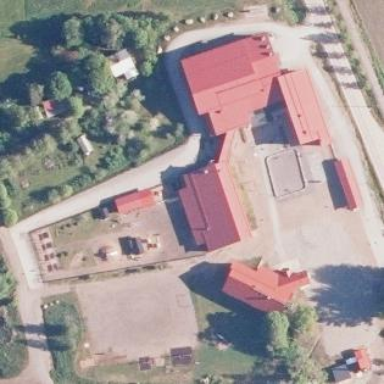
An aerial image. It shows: Public building.